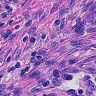
Metastatic tissue present: yes